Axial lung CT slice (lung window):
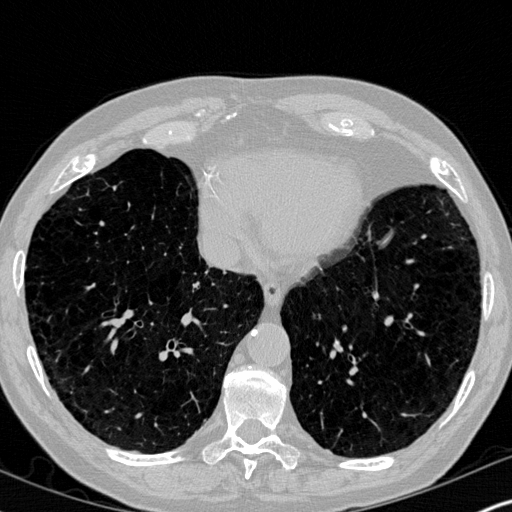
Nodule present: no